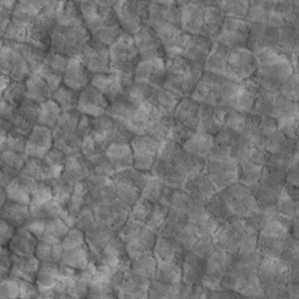
Label: non_frost